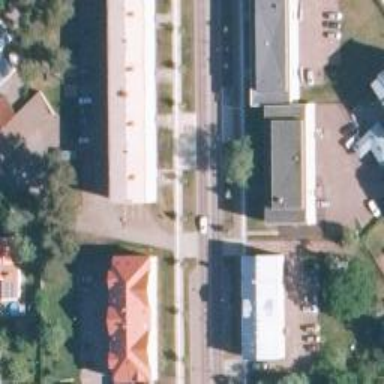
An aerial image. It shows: Secondary road with separate asphalt sidewalk.